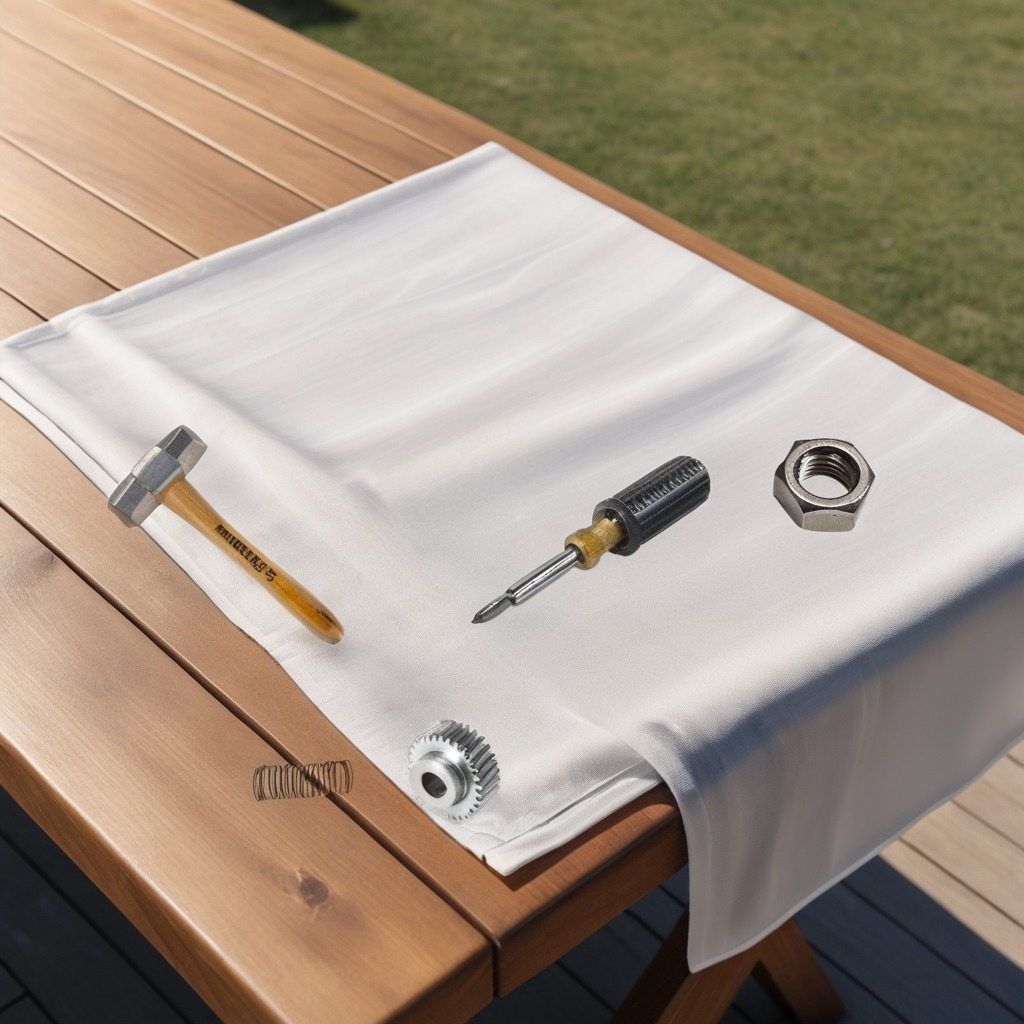
A hammer, a screwdriver, a metal nut, and a steel gear with teeth are lying on a wooden table in an outdoor workshop during daytime bright natural light soft shadows worn but beneath the cloth.